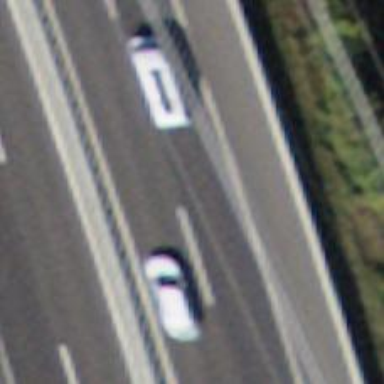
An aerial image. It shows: Motorway.